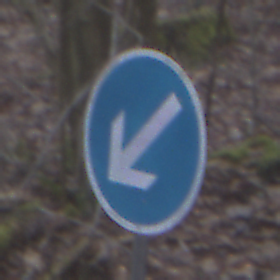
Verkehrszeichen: VorgeschriebeneVorbeifahrtLinks
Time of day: MorningAfternoon
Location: Outdoor (Nature)
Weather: Overcast
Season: Winter
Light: Natural